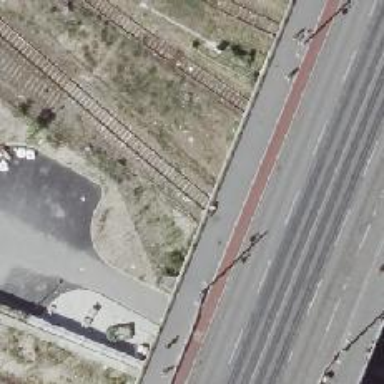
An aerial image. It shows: Abandoned railway yard is depicted.